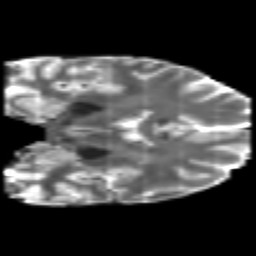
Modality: T2w
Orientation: coronal
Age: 19
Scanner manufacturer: philips
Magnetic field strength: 3 T
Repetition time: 8.6 s
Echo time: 0.127 s